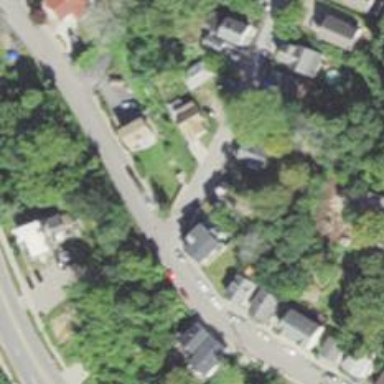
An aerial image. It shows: Residential driveway used as service road.